Current action and preconditions to check: trajectory_clear

Your task: For each precondition in the list above, predict whether it will hold at this action.

Consider the current scene as observed from the mobile robot's camera, and analyze the predicted future states of all dynamic agents (e.g., people, animals, vehicles, or any moving entities) within the NEXT SECOND.

IMPORTANT: Only answer "very likely" if you are absolutely certain—based on strong, clear evidence—that a dynamic agent will violate the precondition in the predicted future state. Do NOT answer "very likely" for unlikely, ambiguous, or low-probability risks.

Ask yourself for each precondition: Is there a high probability, with clear and convincing evidence, that the predicted future states of any dynamic agent will interfere with the predicted future state of the currently executing action within the NEXT SECOND, causing that precondition to fail?

Assess the risk level based on these predictions. Use "likely" or "very likely" if motions create a clear risk of interference.

Use "neutral" or "improbable" if agents are nearby but their predicted paths are clearly diverging or non-conflicting.

Failure Risk Categories: "very improbable", "improbable", "neutral", "likely", "very likely"

Answer Format: Output ONLY the probability_of_failure value from these categories: "very improbable", "improbable", "neutral", "likely", "very likely"

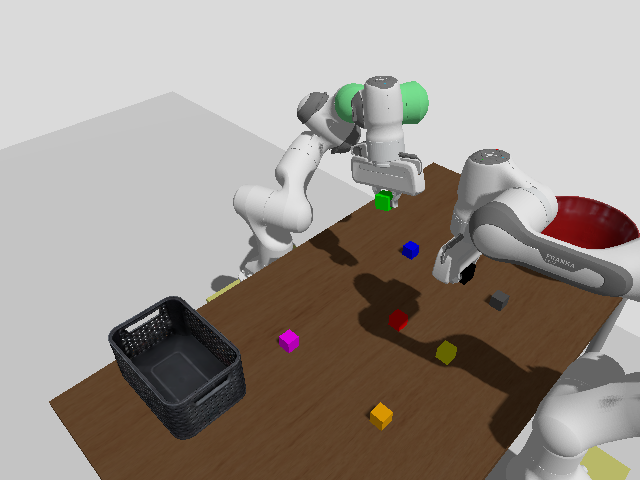

Answer: improbable